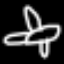
Label: airplane